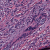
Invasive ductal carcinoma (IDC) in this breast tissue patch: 1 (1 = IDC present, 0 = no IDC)